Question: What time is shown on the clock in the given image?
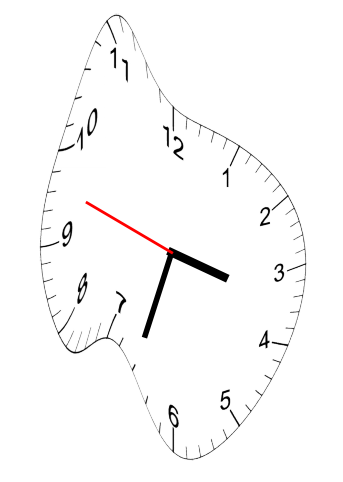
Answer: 03:32:48